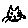
Label: cat